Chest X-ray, PA view. Patient: 44 years old, sex F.
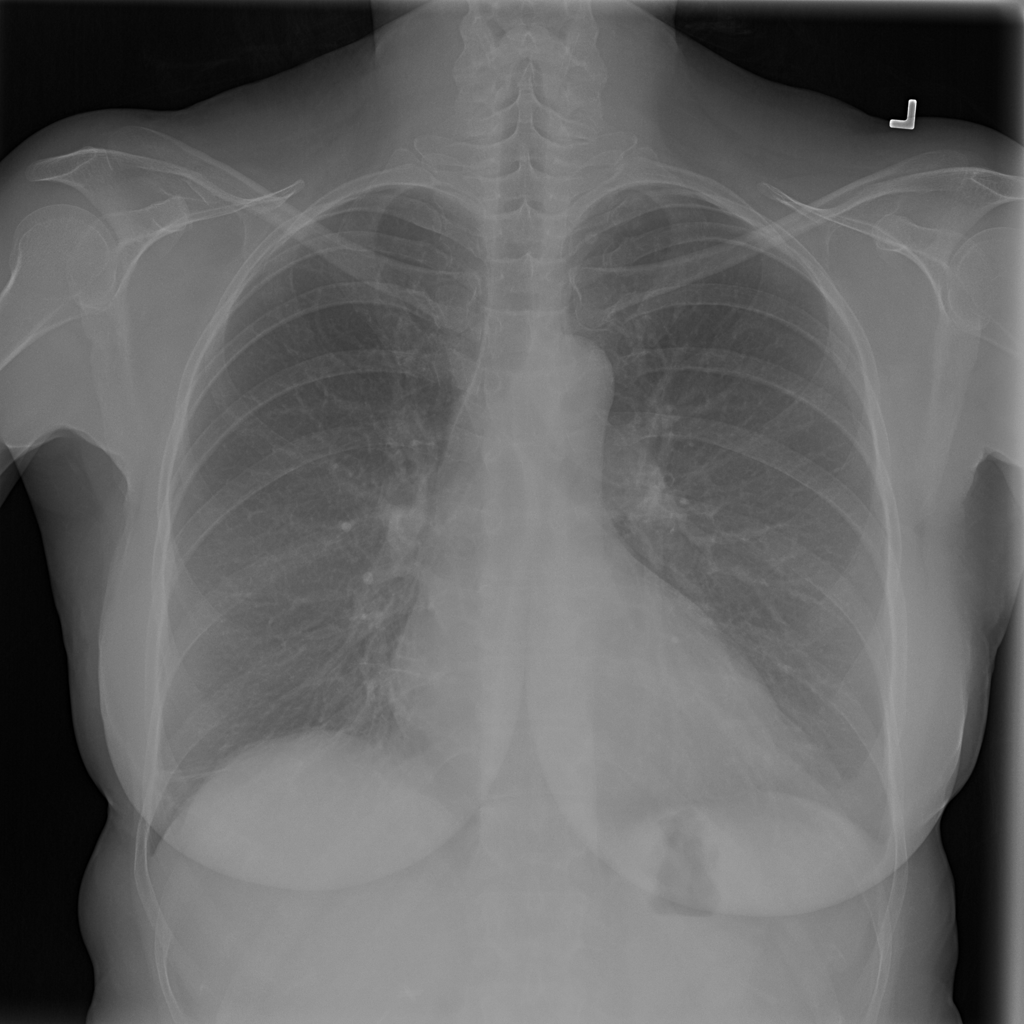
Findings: Effusion